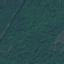
Label: Forest